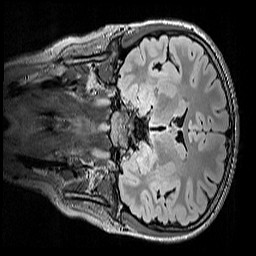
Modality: FLAIR
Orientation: coronal
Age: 11
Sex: female
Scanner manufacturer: siemens
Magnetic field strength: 3 T
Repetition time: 5 s
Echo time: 0.388 s